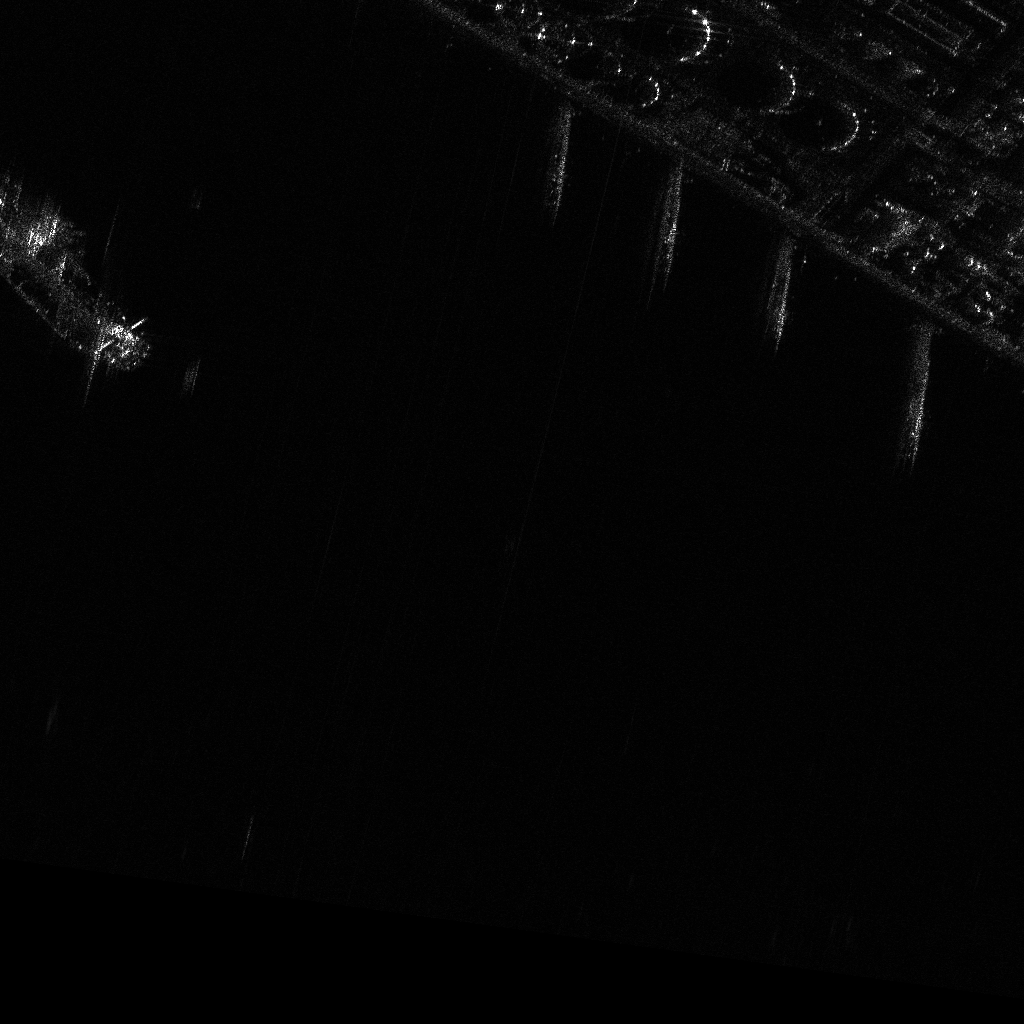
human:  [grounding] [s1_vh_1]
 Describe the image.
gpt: In the satellite image, there is  <ref>1 large ore-oil </ref> <box>[[0, 26, 17, 34, 46]]</box> located at left.